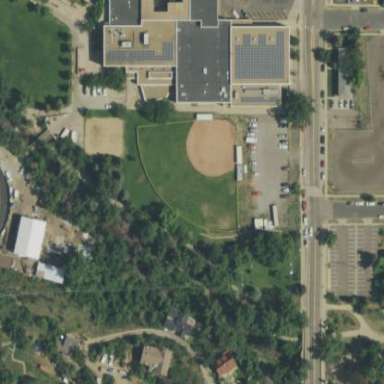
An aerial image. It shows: Baseball pitch for leisure land.